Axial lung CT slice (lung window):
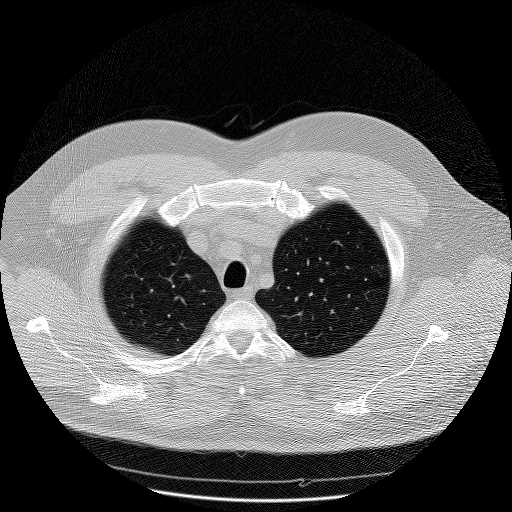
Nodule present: no